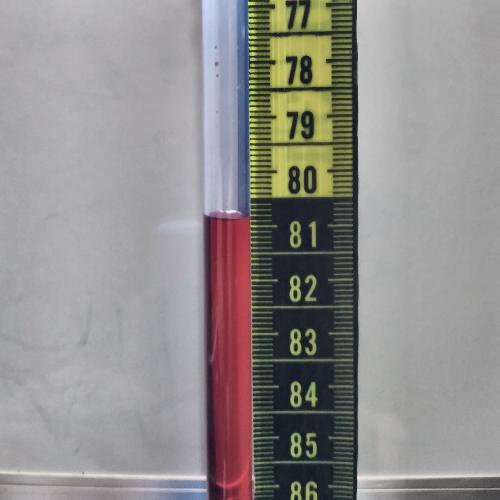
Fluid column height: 80.9 cm